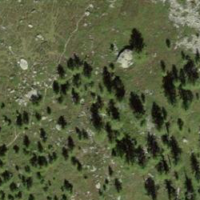
EUNIS habitat code: 23
Species observed at this site:
Campanula barbata